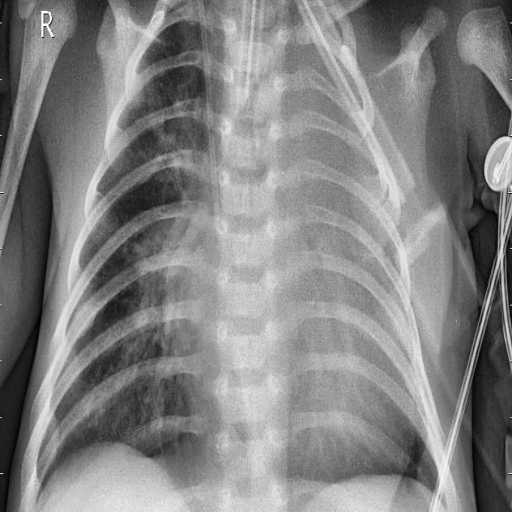
Finding: PNEUMONIA